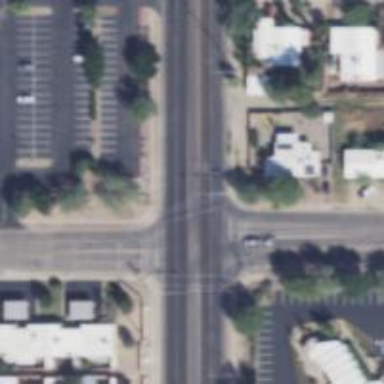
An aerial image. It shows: Marked road crossing.